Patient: sex M, age 26
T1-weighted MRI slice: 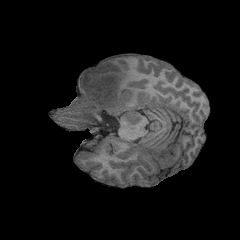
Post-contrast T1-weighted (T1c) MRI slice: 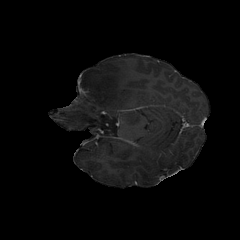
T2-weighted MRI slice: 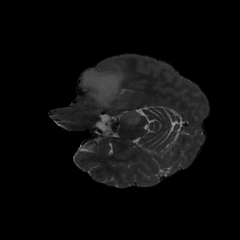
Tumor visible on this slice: yes
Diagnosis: Astrocytoma, IDH-mutant
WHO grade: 3